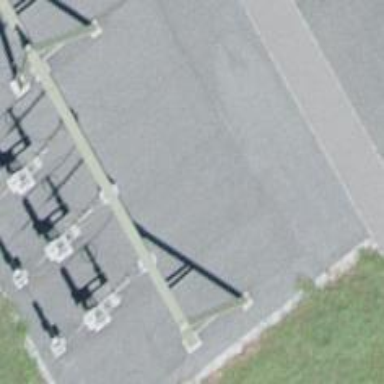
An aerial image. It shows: Insulator used in power equipment.